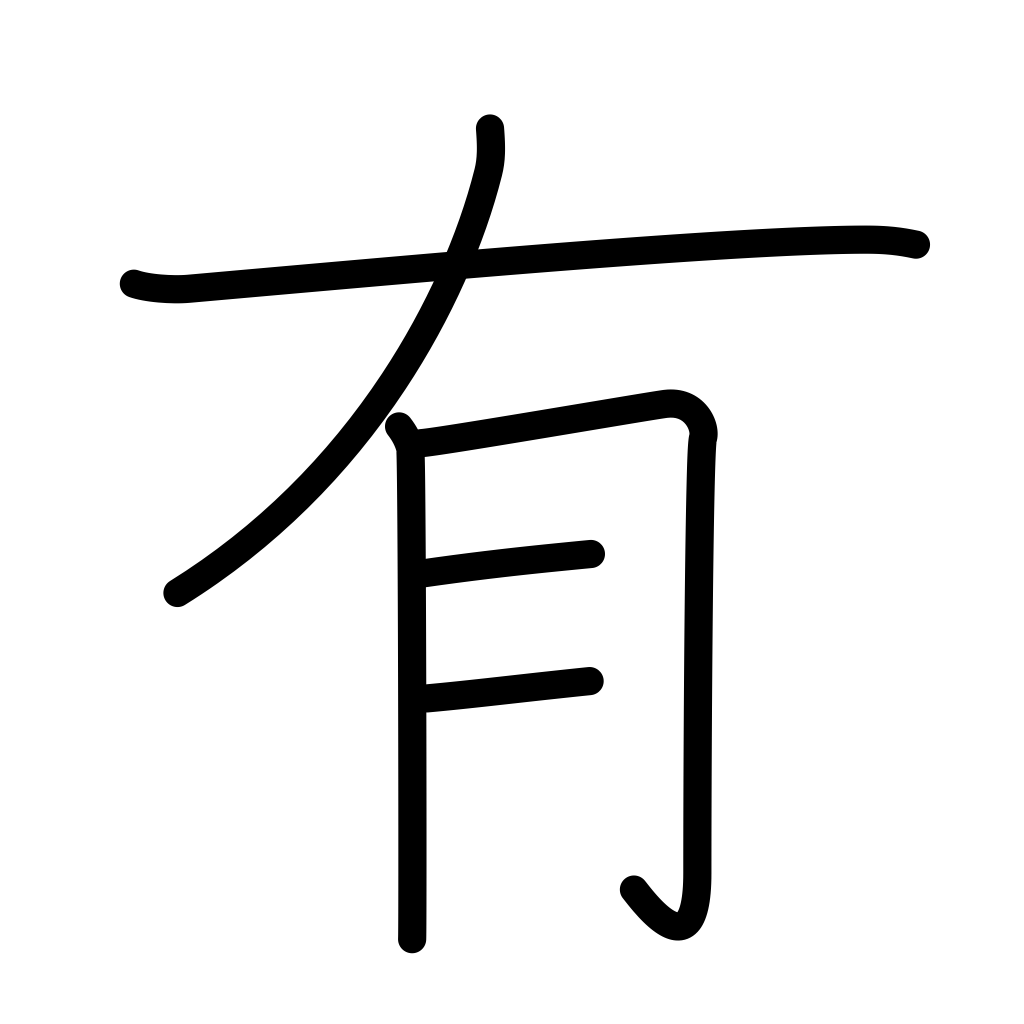
Meaning: possess, have, exist, happen, occur, approx